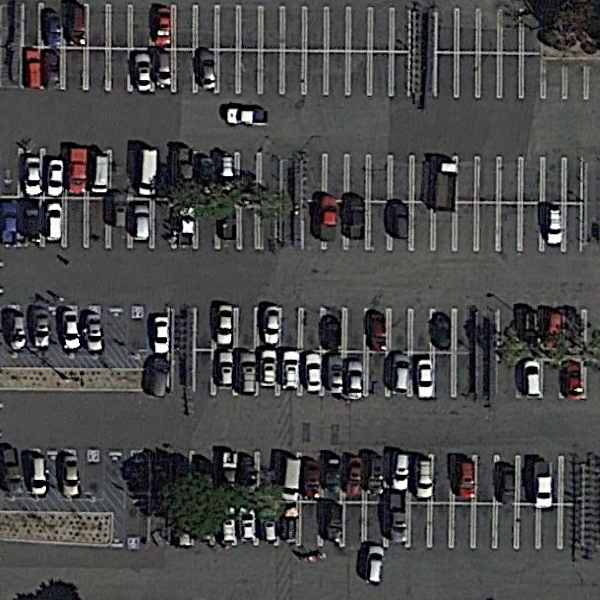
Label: Parking